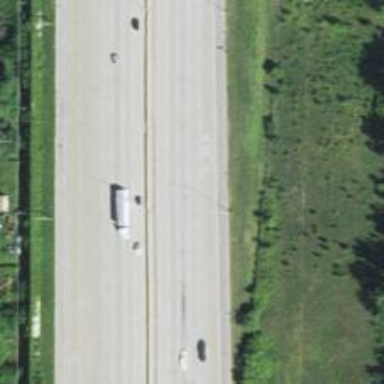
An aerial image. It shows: Motorway.